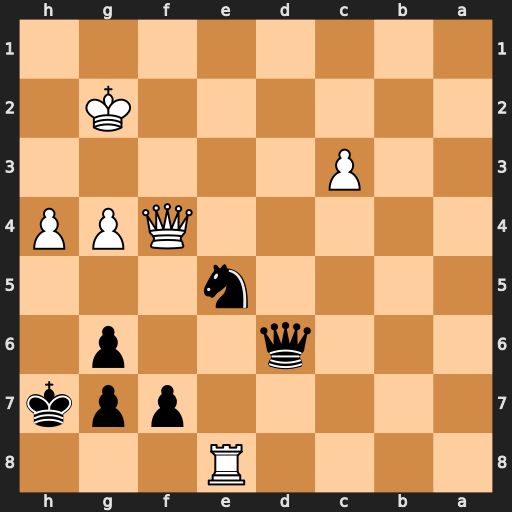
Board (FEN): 4R3/5ppk/3q2p1/4n3/5QPP/2P5/6K1/8
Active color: b
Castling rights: -
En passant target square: -
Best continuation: Qc6+ Kg1 Qxe8